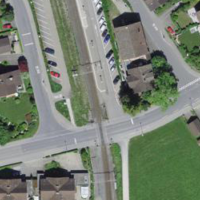
EUNIS habitat code: 55
Species observed at this site:
Linaria purpurea
Achillea millefolium